Interaction volume radius: 5 \u00c5
Interaction volume height: 15 \u00c5
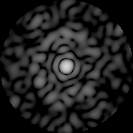
Disorder parameter: 0.7934